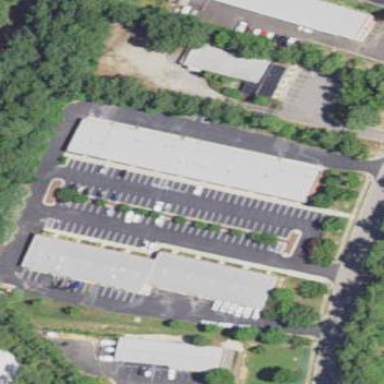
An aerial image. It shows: Parking area with asphalt surface.